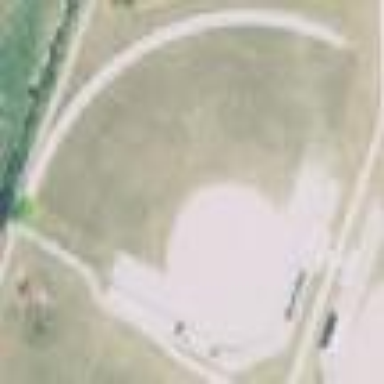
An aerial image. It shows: Baseball pitch for leisure land activities.